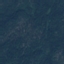
Land use / land cover: Forest